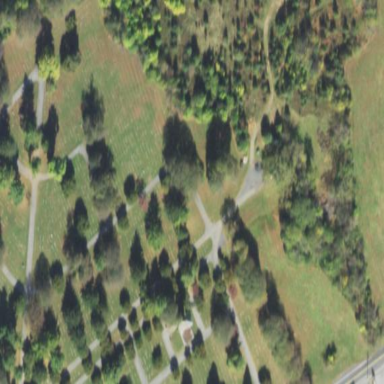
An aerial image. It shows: Cemetery.